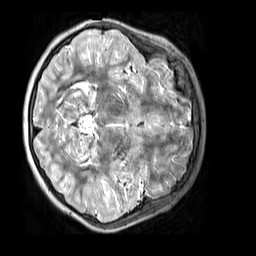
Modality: T2w
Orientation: axial
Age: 9
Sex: female
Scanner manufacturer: siemens
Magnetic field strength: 3 T
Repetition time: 3.2 s
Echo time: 0.408 s